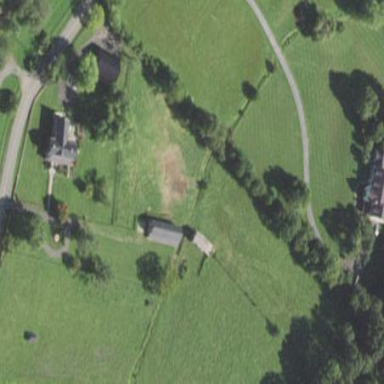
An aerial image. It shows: Farmyard area.